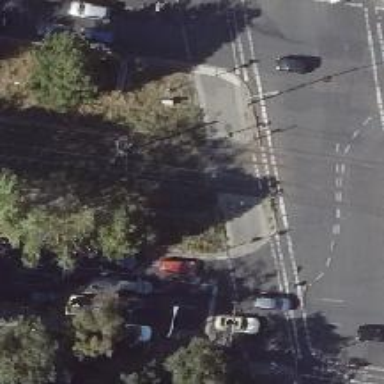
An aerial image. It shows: Tram crossing with traffic signals.